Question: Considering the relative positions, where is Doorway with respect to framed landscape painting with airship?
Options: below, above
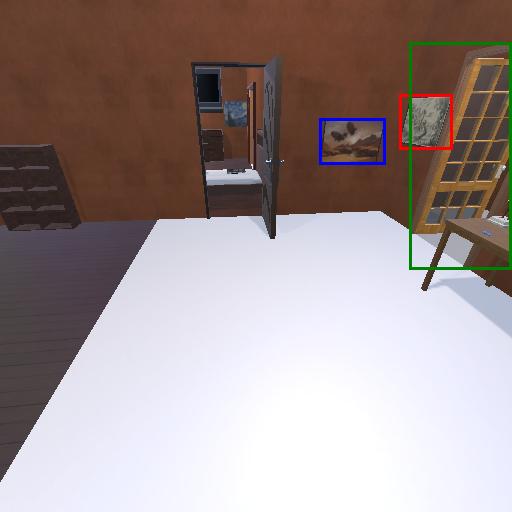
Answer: below